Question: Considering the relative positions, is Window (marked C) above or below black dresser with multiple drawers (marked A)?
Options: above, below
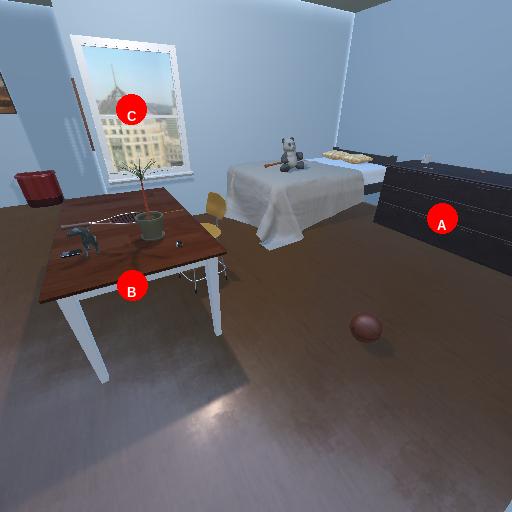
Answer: above